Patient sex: M
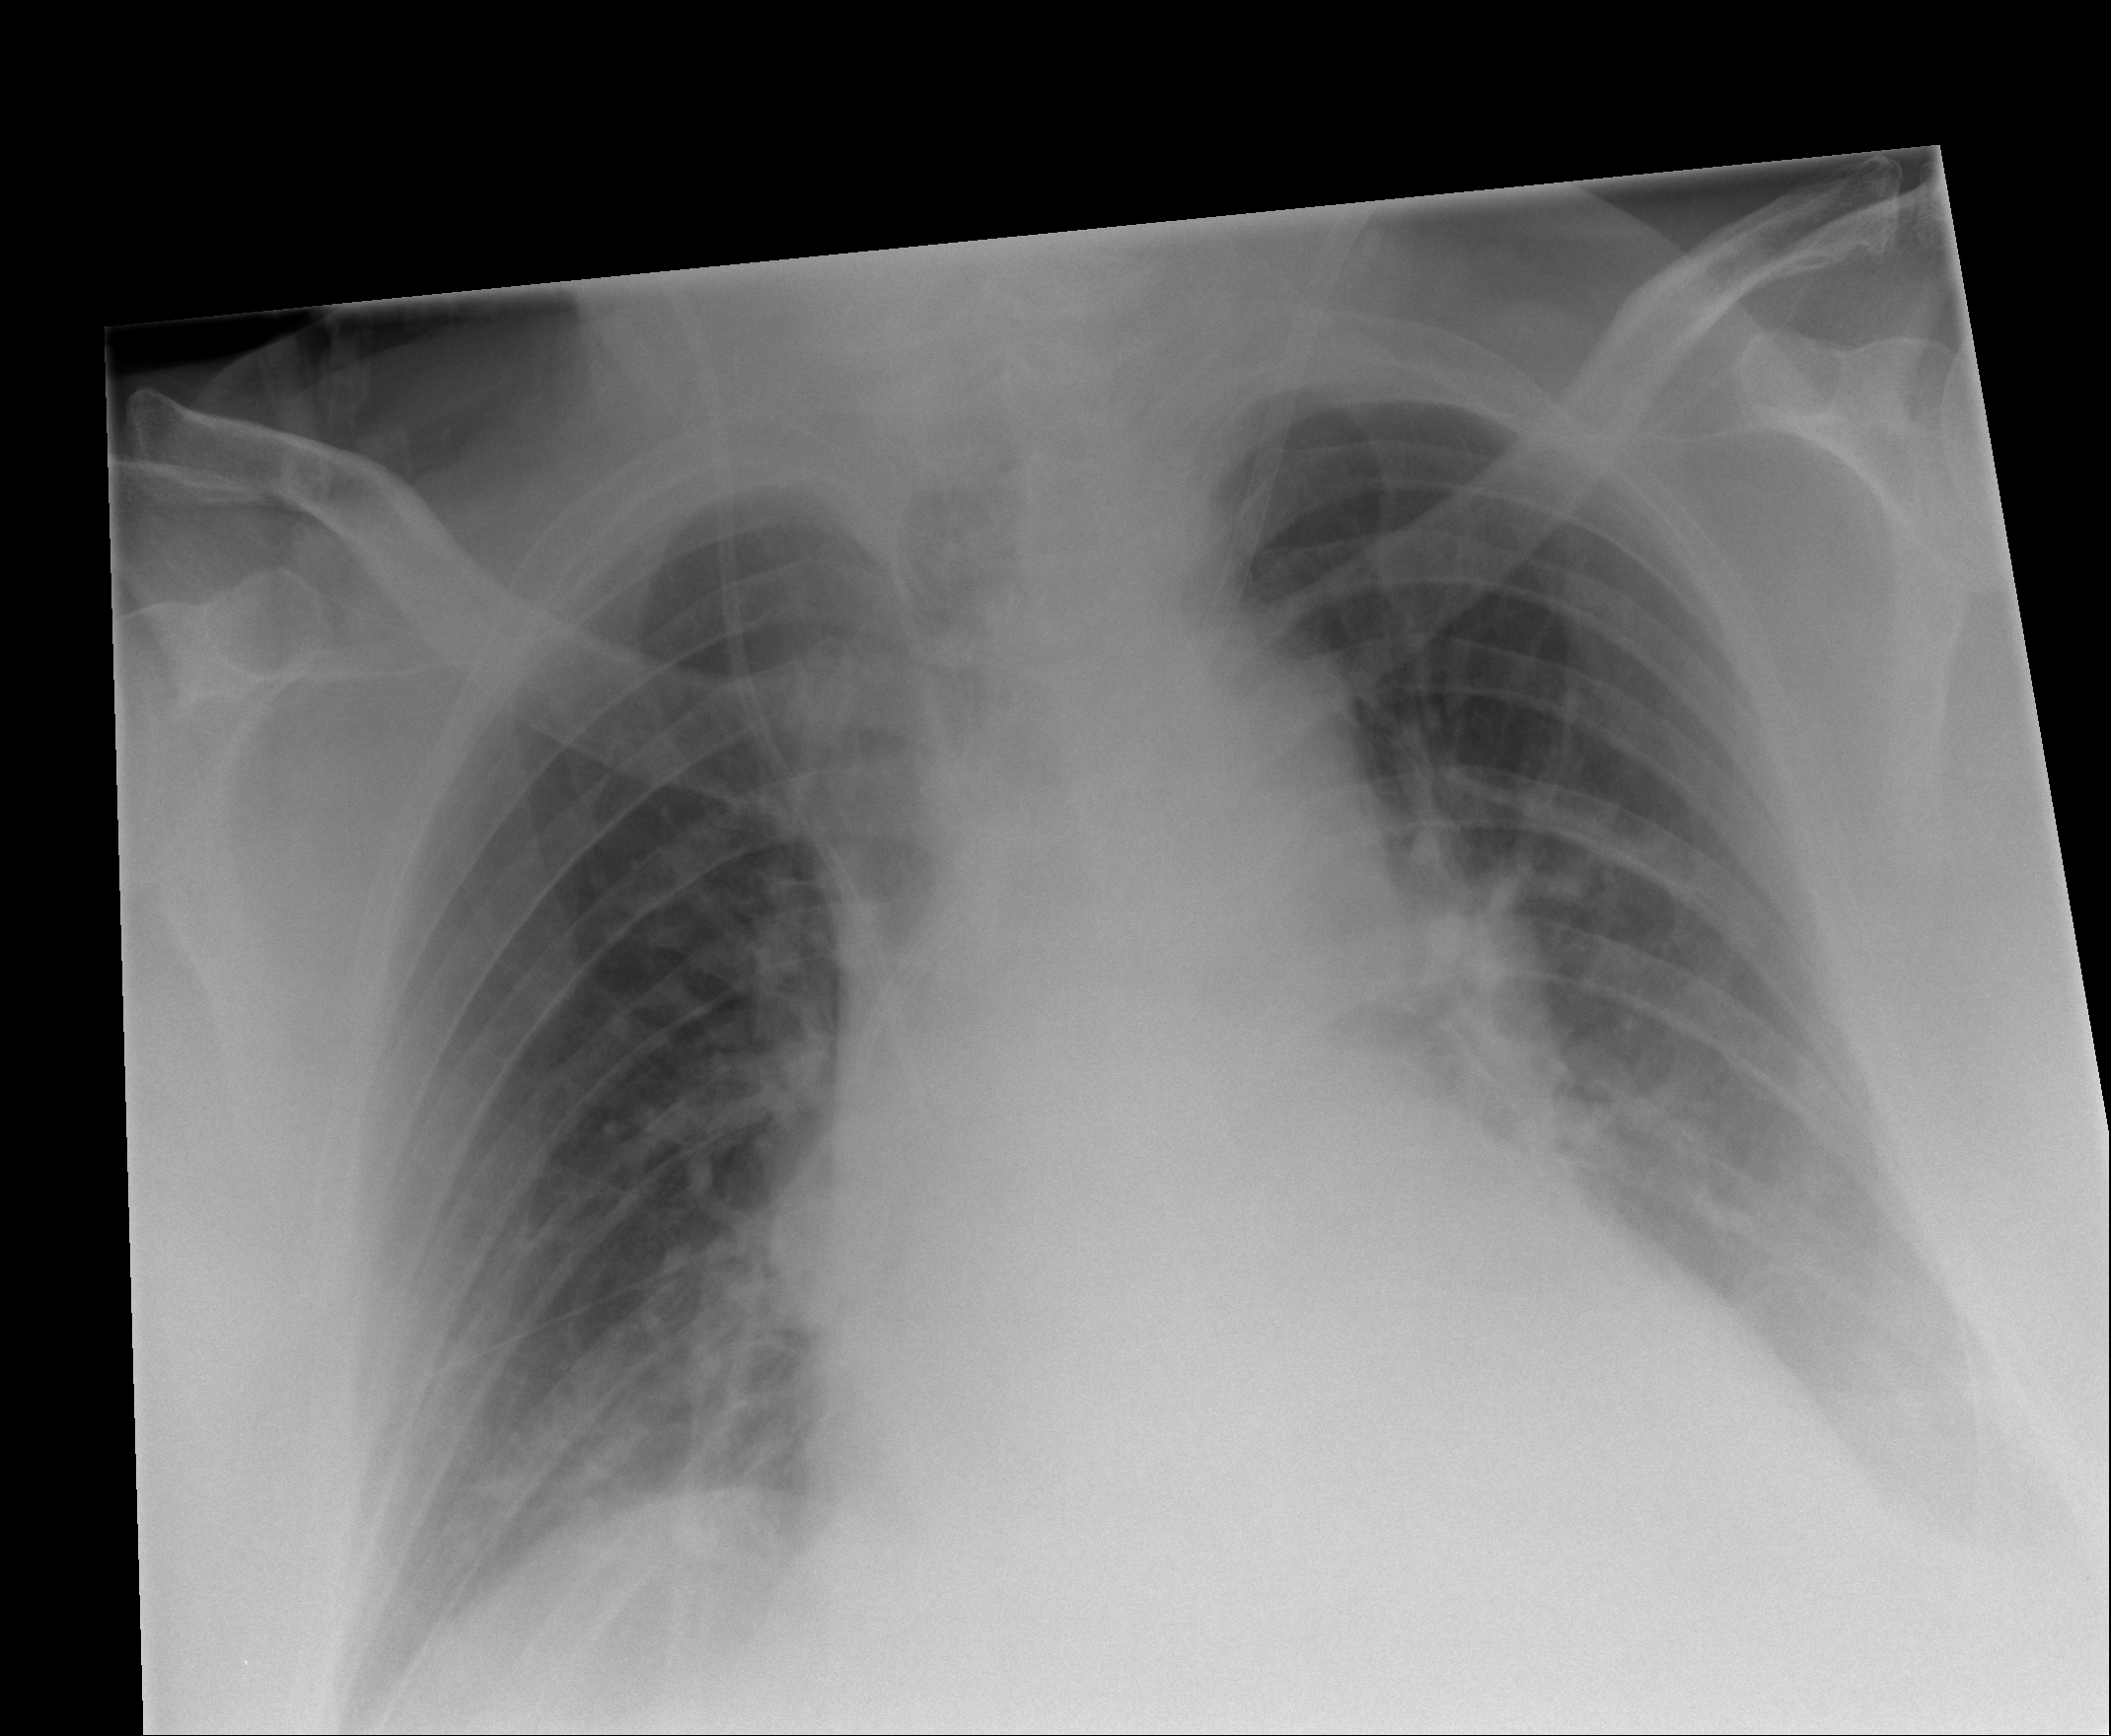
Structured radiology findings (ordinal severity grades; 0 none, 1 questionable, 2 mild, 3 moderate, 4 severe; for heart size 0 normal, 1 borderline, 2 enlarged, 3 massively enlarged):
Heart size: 2
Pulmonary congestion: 1
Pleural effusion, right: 0
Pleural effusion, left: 2
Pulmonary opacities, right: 0
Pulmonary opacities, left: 0
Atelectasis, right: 2
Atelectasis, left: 2